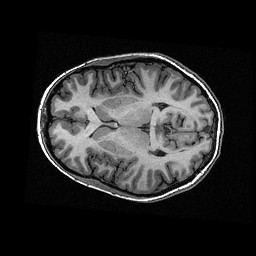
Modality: T1w
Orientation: axial
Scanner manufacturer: ge
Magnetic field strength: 3 T
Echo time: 0.00318 s